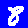
Digit: 8